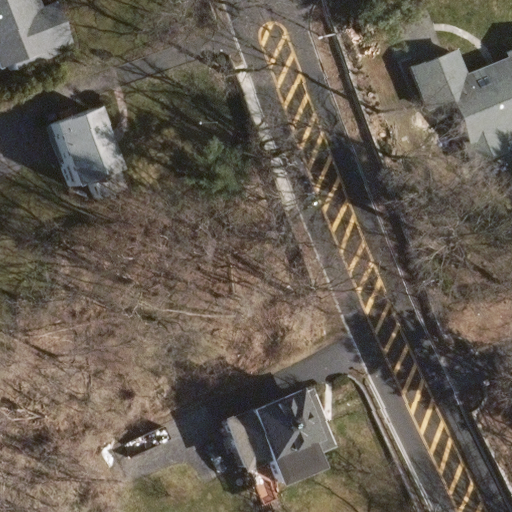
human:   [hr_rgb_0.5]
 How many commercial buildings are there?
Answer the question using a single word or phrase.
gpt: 0

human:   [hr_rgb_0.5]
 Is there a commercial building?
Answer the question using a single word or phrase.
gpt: no

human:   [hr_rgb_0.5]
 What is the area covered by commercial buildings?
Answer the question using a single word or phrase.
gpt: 0m2

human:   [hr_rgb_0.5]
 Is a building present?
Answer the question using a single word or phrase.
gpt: yes

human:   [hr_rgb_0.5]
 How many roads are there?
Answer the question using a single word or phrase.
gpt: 1

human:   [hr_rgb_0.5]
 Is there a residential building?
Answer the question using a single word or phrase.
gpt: yes

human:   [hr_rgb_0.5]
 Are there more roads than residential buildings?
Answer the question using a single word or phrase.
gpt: no

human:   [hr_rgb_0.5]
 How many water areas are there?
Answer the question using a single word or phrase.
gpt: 0

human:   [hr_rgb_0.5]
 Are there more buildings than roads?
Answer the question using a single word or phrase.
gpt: yes

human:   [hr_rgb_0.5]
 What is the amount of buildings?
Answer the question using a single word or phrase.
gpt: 4

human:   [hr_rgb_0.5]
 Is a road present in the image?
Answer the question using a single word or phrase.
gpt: yes

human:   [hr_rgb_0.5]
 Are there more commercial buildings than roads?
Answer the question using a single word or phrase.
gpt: no

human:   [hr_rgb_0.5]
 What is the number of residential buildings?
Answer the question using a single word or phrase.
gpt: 4

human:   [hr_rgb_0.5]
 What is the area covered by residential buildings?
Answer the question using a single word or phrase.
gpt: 929m2

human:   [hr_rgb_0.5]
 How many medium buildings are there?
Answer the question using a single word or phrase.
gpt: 4

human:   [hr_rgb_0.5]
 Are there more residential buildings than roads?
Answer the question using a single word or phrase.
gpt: yes

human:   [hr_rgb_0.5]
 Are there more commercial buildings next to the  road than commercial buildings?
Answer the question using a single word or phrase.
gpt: no

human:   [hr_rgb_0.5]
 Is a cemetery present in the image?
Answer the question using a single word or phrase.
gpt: no

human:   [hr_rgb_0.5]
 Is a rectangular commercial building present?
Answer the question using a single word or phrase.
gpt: no

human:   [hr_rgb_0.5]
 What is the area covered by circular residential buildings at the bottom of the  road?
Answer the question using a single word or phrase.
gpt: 0m2

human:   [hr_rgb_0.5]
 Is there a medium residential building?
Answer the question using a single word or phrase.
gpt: yes

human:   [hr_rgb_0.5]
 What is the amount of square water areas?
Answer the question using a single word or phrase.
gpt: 0

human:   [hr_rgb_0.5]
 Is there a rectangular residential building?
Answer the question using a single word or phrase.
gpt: yes

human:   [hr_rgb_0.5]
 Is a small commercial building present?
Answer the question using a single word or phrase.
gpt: no

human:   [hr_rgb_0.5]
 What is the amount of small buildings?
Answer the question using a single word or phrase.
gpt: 0

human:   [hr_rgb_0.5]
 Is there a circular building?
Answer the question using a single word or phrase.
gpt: no

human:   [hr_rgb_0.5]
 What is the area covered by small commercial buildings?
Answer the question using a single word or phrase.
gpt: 0m2

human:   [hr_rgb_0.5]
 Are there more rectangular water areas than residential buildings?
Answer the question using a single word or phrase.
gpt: no

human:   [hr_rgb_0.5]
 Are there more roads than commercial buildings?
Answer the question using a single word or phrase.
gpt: yes

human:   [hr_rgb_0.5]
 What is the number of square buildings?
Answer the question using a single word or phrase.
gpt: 0

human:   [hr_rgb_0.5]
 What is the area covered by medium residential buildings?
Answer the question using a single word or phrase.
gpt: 929m2

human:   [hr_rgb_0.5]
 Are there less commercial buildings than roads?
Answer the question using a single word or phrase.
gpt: yes

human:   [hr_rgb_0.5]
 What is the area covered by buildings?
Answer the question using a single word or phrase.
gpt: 929m2

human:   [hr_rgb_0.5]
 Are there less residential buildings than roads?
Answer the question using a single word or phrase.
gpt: no

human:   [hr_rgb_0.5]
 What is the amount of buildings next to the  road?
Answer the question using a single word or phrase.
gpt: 4

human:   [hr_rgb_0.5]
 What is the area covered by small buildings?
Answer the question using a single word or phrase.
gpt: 0m2

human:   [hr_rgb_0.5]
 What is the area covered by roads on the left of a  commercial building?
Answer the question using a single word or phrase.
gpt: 0m2

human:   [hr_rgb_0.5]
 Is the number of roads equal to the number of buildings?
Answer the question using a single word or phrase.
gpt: no

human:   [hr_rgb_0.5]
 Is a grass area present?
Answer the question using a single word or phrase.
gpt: no

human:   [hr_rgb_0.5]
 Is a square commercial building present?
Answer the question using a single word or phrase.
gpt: no

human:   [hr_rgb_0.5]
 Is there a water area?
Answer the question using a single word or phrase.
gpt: no

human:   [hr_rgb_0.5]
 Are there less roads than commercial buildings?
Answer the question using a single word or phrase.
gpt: no

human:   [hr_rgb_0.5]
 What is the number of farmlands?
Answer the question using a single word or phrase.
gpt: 0

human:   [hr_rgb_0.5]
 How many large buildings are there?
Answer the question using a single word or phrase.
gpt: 0

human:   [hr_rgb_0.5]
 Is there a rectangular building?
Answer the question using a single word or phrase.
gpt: yes

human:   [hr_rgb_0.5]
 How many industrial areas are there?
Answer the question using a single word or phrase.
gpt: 0

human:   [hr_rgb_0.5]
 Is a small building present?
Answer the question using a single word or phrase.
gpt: no

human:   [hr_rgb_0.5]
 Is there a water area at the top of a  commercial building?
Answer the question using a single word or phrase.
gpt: no

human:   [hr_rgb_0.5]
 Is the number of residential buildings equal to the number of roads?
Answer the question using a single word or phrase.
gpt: no

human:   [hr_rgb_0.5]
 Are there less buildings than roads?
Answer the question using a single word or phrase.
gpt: no

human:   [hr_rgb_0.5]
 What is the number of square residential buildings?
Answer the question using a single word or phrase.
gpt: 0

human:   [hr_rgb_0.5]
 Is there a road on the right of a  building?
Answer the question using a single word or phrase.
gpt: yes

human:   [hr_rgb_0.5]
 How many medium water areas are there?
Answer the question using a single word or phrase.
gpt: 0

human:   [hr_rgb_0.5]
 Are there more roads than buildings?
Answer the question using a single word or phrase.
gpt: no

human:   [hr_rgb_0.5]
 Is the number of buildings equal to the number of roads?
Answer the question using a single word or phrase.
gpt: no

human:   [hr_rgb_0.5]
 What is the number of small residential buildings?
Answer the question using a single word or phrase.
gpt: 0

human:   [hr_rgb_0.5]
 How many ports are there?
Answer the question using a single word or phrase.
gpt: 0

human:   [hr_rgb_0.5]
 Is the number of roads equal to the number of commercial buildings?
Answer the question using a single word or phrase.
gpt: no

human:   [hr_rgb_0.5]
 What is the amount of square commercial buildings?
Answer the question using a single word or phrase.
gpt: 0

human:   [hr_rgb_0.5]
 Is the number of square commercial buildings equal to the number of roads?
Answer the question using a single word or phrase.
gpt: no

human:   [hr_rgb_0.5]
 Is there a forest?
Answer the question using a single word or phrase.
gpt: no

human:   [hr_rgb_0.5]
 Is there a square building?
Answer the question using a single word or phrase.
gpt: no

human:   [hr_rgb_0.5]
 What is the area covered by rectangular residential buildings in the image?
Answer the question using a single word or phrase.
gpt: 149m2

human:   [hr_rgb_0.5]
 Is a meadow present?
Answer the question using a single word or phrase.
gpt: no